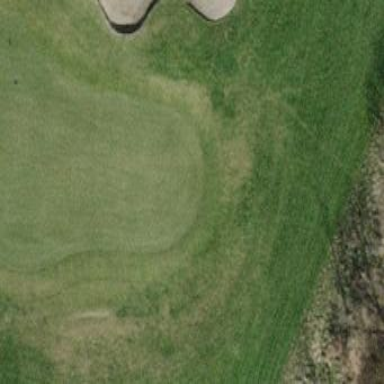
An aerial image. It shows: Picturesque green golfing area with grass land use.